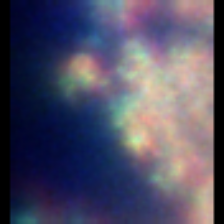
Taxon: Unknown_full_image
Group: Unknown